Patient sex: M
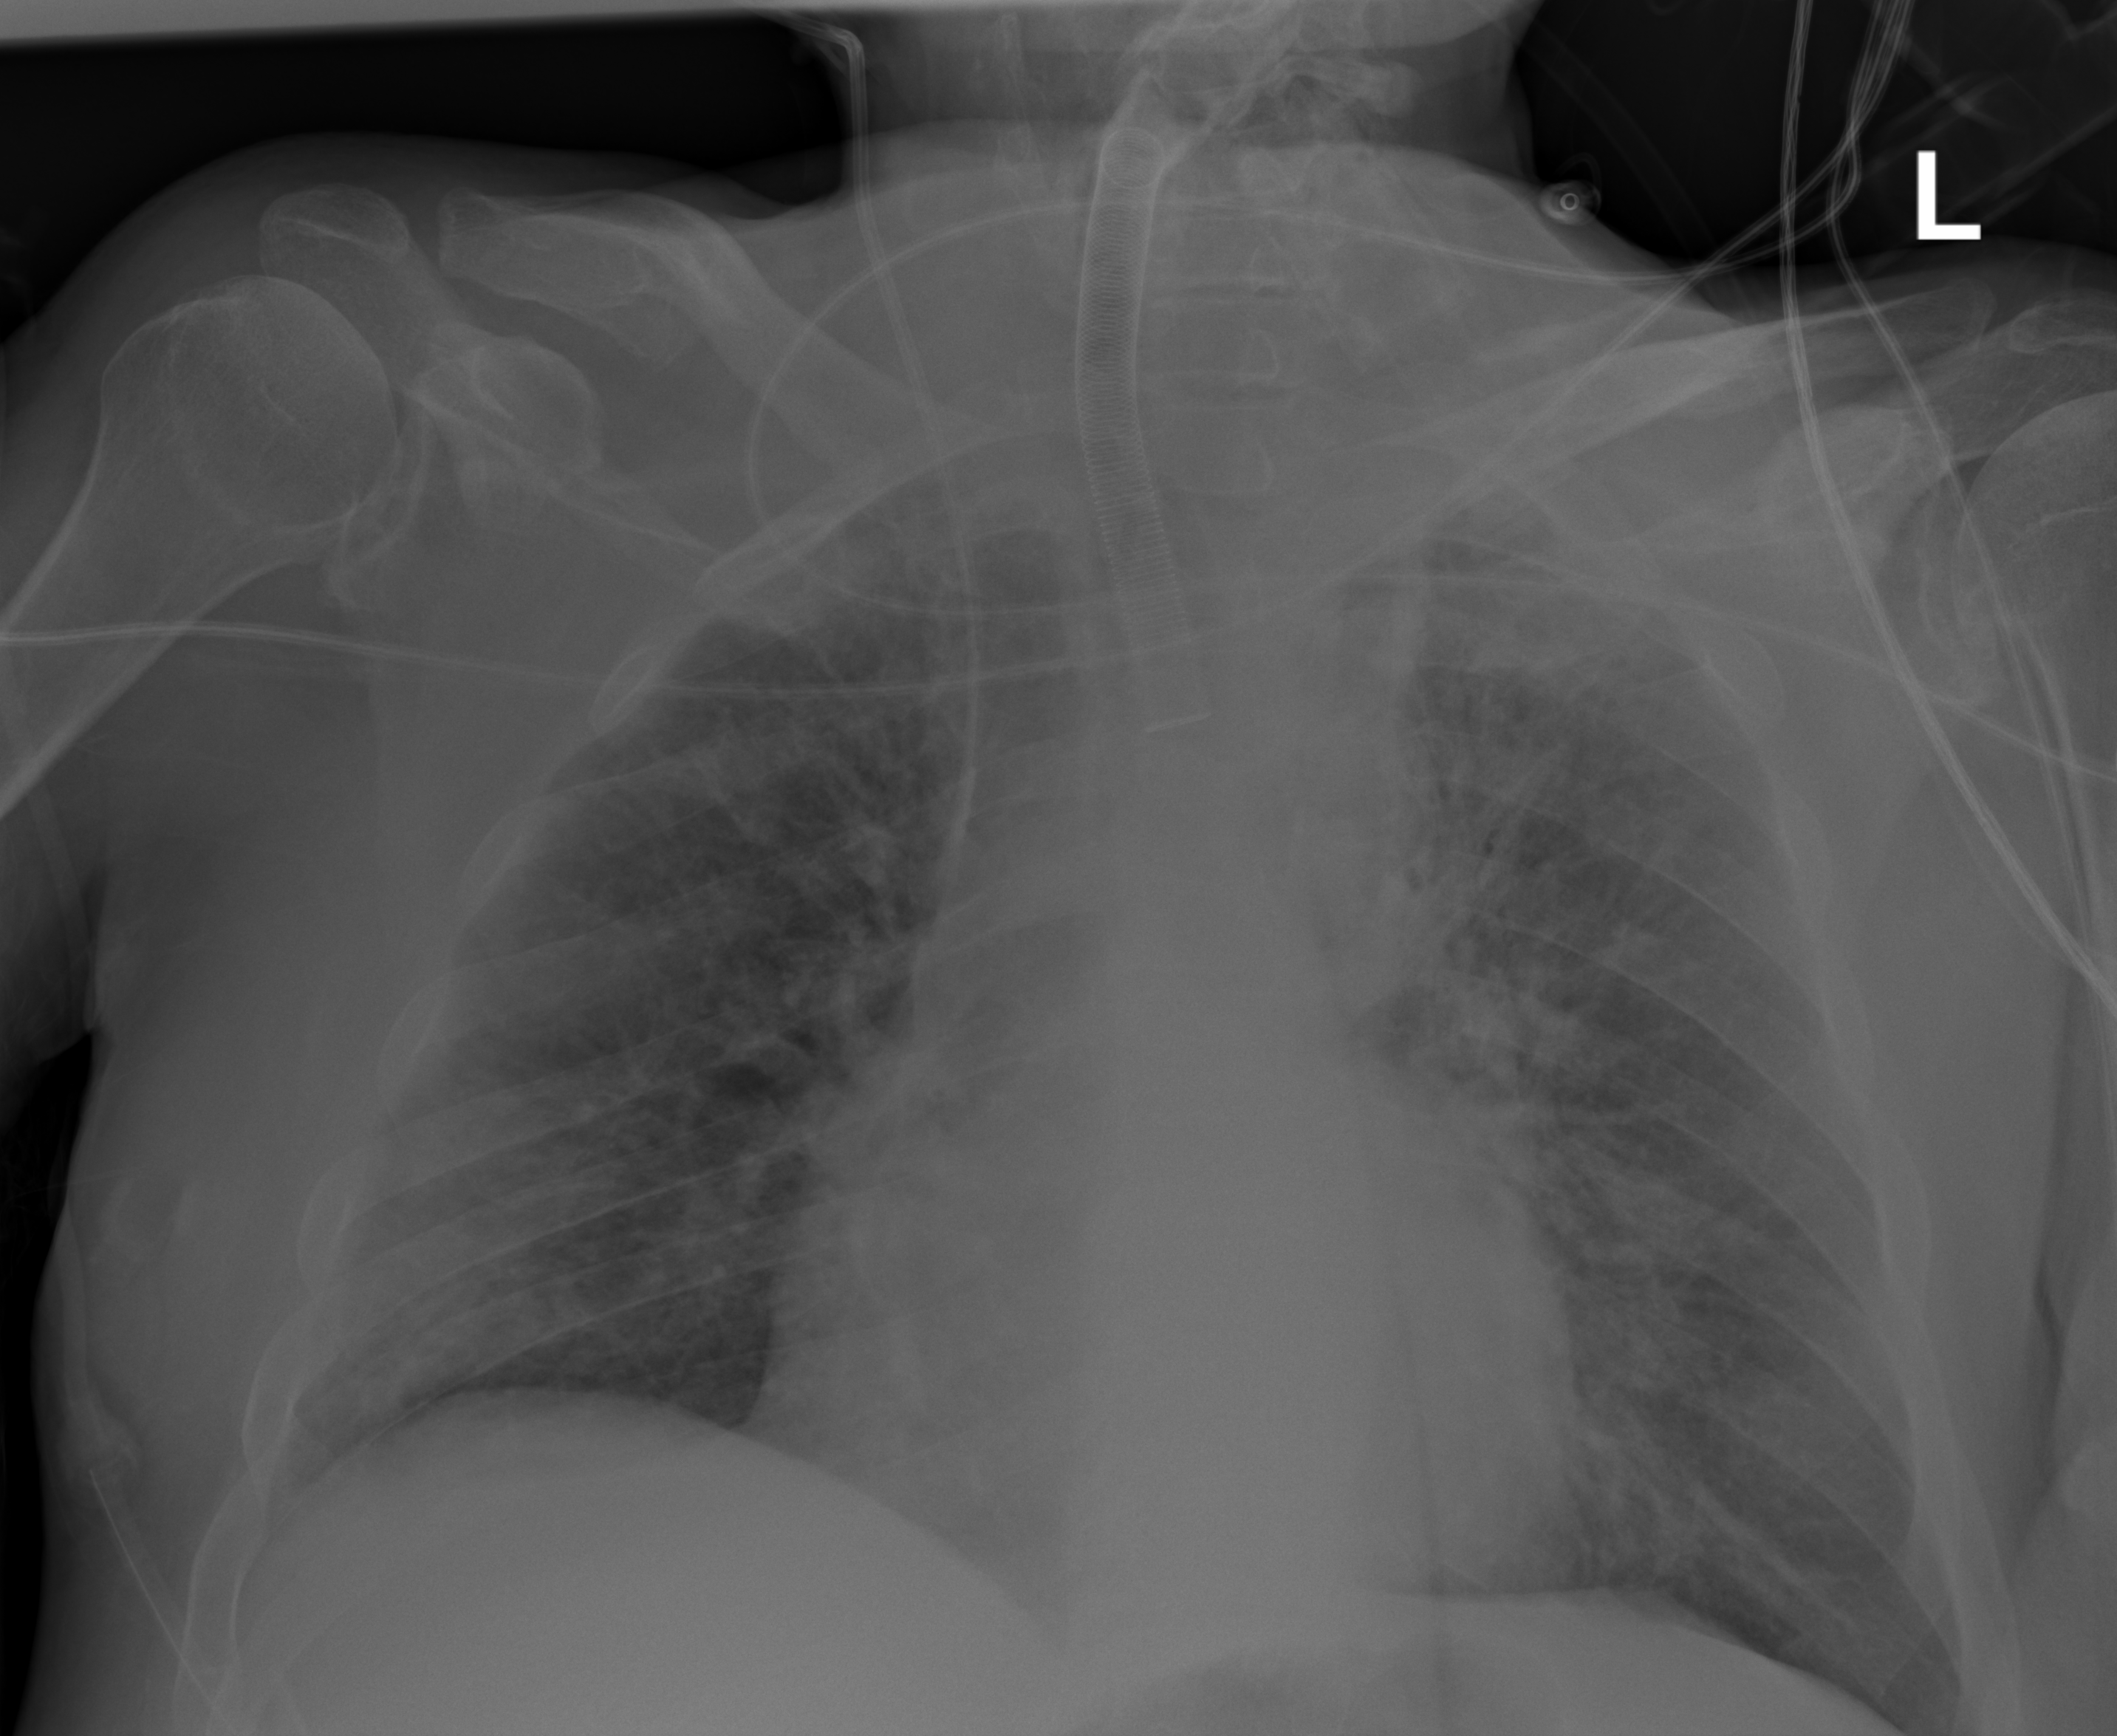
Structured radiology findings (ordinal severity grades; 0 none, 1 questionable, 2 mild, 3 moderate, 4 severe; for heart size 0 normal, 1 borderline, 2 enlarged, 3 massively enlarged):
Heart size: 1
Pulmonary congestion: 3
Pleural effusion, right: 0
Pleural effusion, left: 0
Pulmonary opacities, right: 2
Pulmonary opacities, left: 2
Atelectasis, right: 3
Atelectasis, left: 3